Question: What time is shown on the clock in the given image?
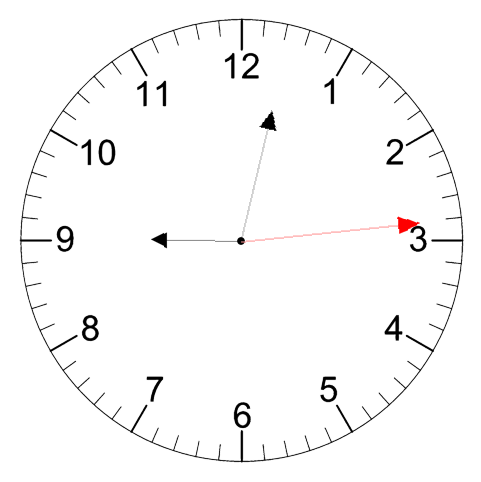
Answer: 09:02:14